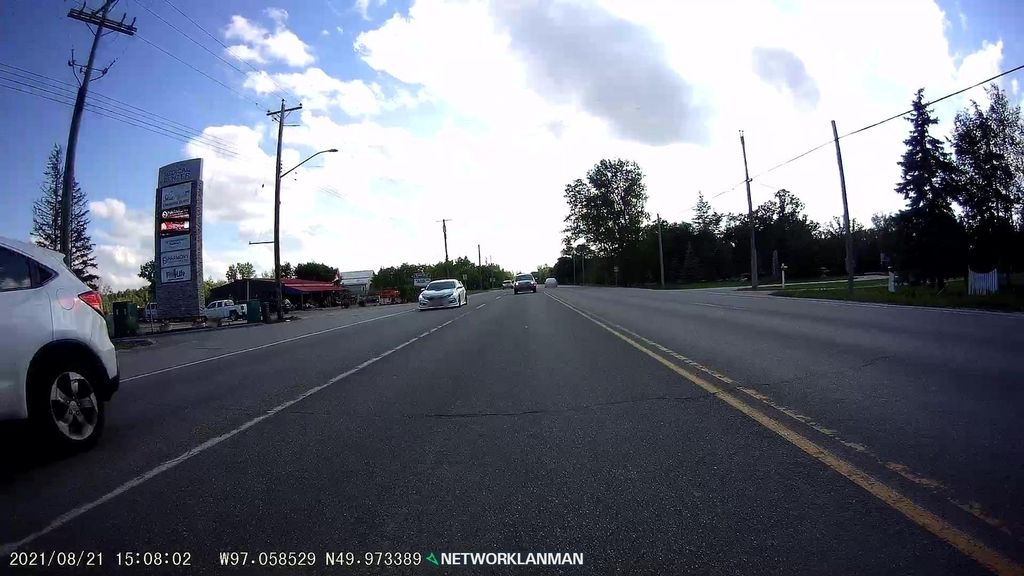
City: winnipeg